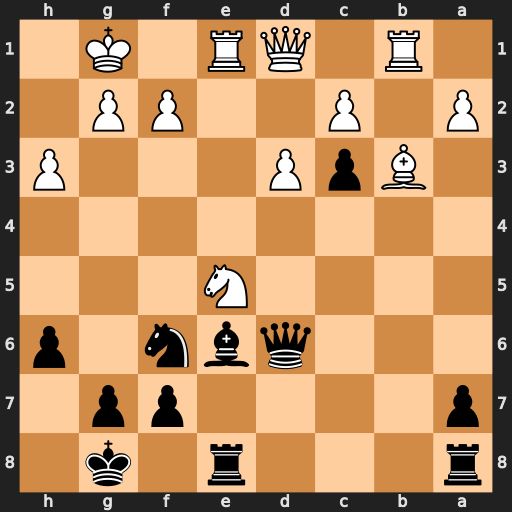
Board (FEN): r3r1k1/p4pp1/3qbn1p/4N3/8/1BpP3P/P1P2PP1/1R1QR1K1
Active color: b
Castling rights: -
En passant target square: -
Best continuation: Bxb3 Rxb3 Rxe5 Rxe5 Qxe5